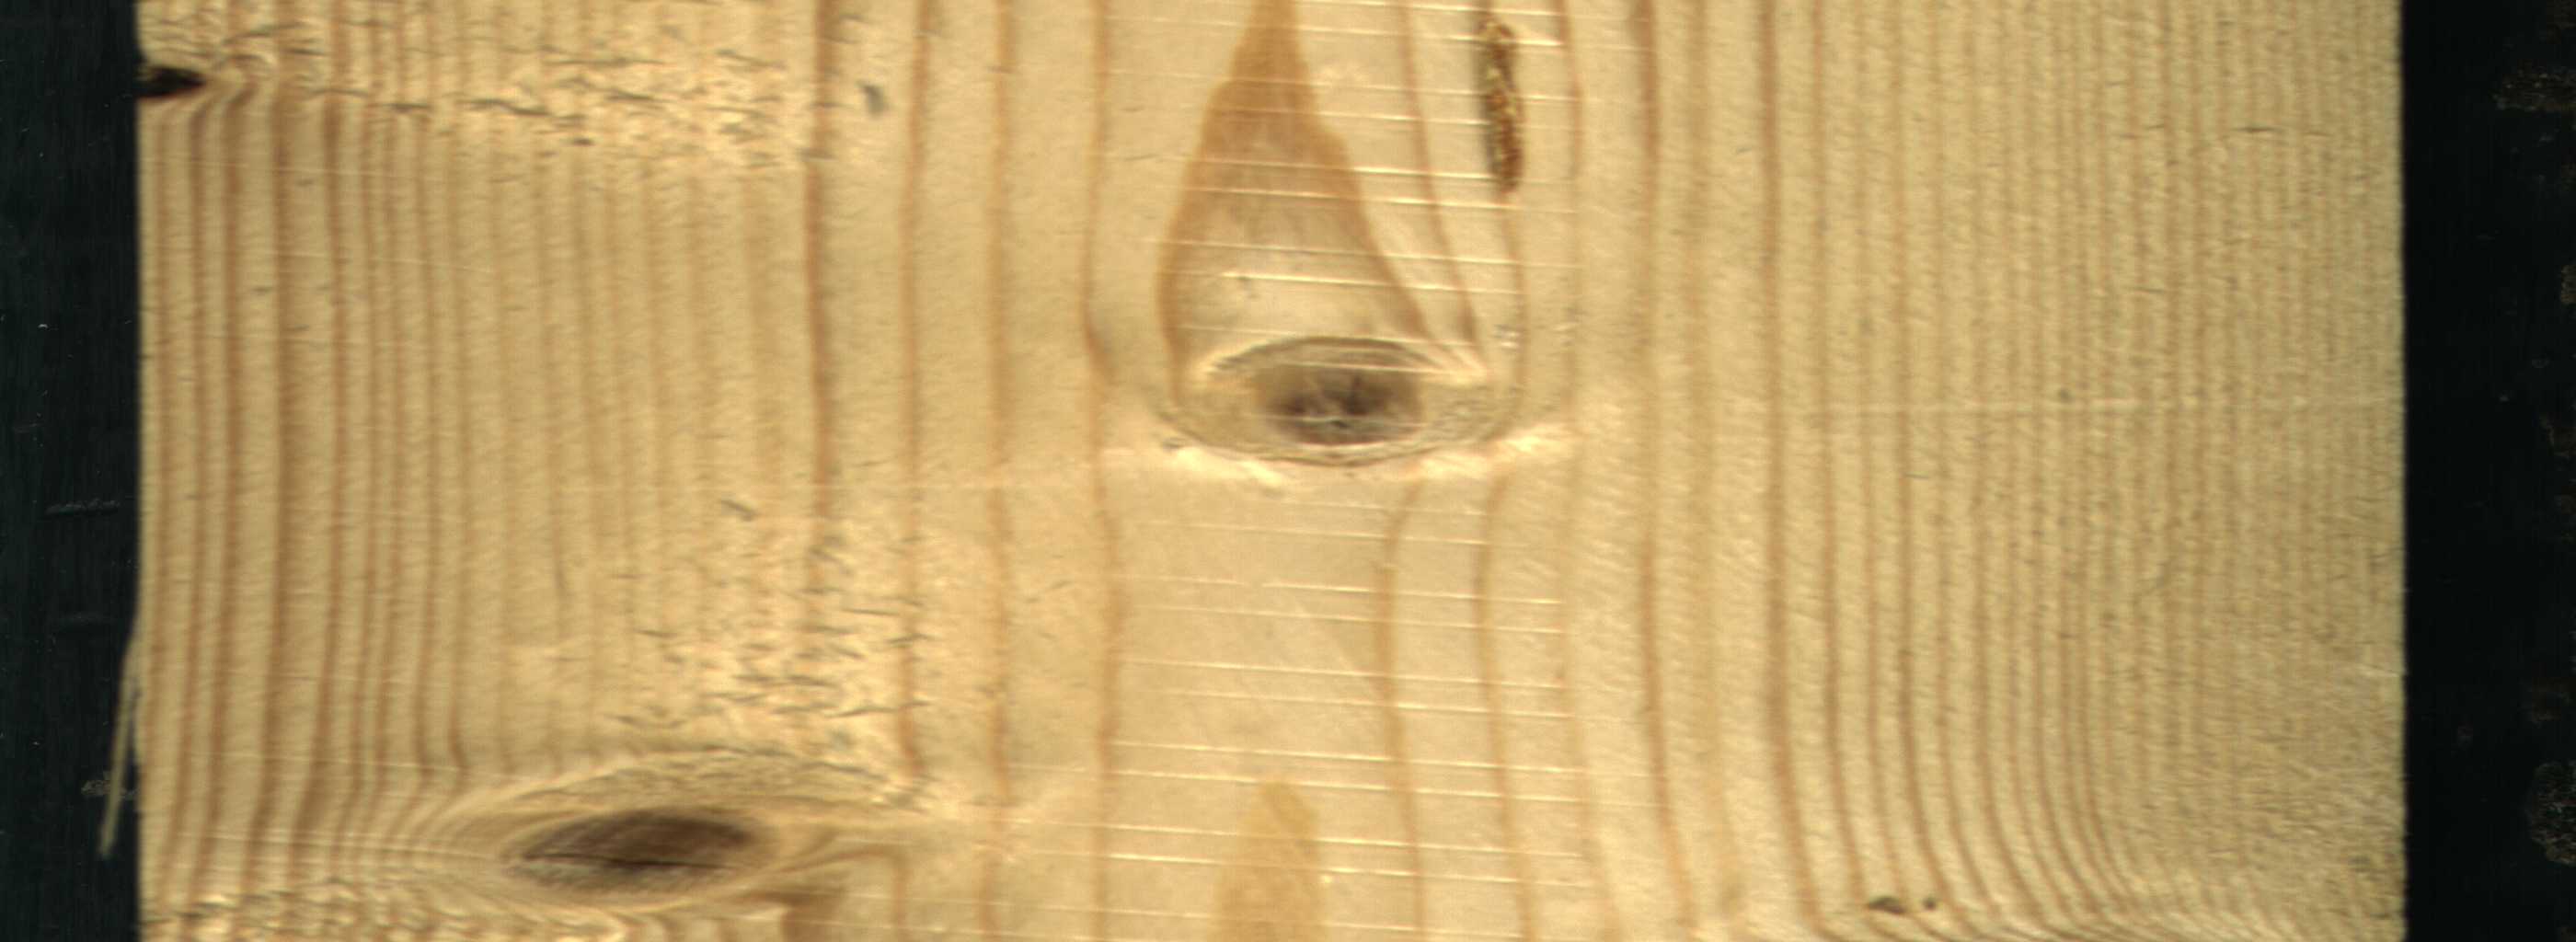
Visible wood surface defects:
resin
knot_with_crack
Knot_missing
Live_Knot